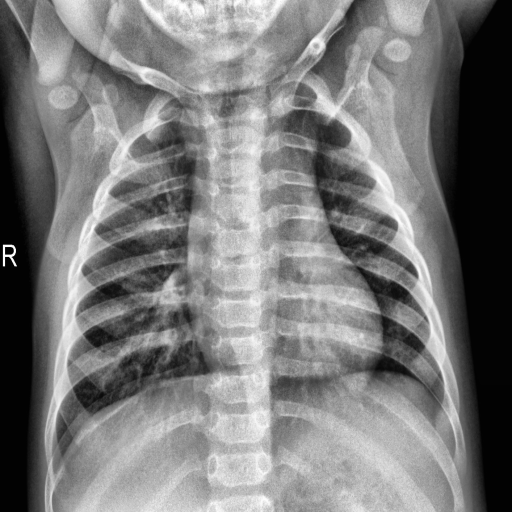
Finding: NORMAL